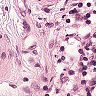
Metastatic tissue present: no